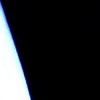
Label: space